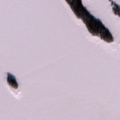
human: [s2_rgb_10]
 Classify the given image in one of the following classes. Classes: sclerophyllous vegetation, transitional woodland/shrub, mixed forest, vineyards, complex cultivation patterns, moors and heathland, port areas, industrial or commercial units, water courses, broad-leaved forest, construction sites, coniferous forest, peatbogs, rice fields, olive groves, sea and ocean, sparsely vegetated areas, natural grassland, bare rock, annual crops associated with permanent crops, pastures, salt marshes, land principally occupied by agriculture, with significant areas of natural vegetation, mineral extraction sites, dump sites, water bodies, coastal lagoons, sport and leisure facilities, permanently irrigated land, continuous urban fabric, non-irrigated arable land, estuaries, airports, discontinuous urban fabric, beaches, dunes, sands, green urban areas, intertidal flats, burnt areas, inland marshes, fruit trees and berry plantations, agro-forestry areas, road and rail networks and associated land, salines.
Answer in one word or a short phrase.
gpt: broad-leaved forest, sea and ocean